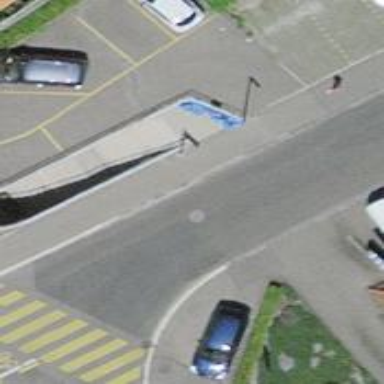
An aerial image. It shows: Road with steps.